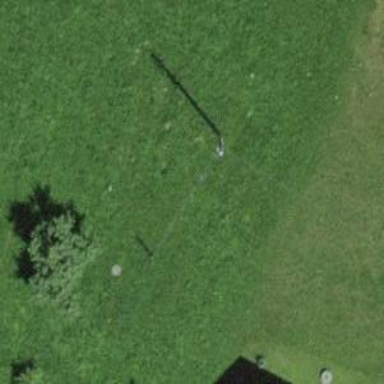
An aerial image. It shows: Utility pole in the area.